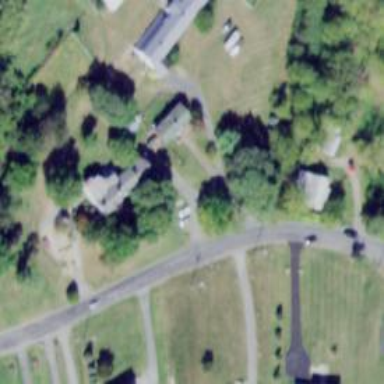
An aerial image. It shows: Driveway.